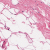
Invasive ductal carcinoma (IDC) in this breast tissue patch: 0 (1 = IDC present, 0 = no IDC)